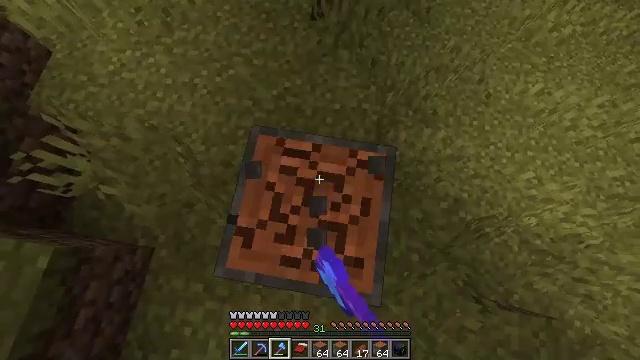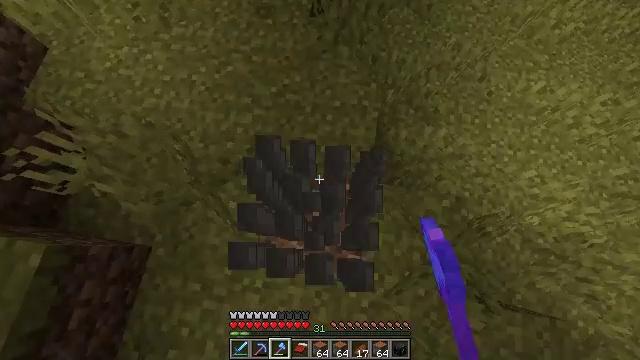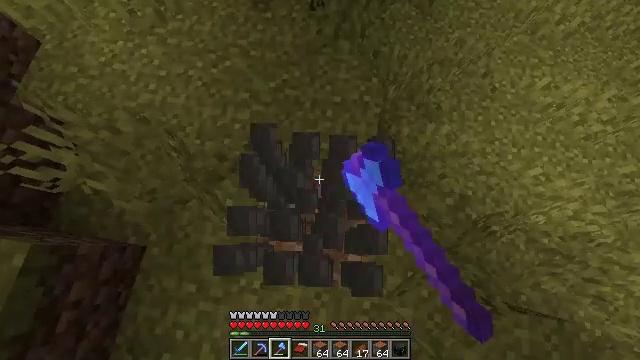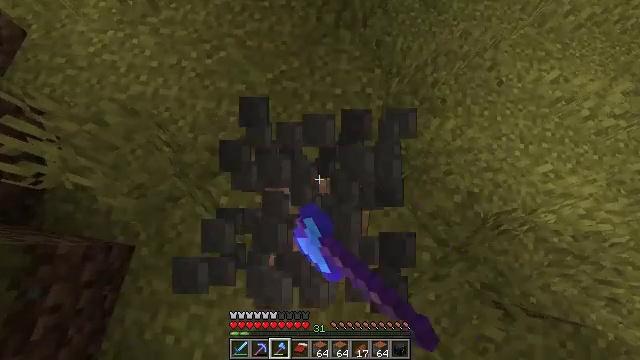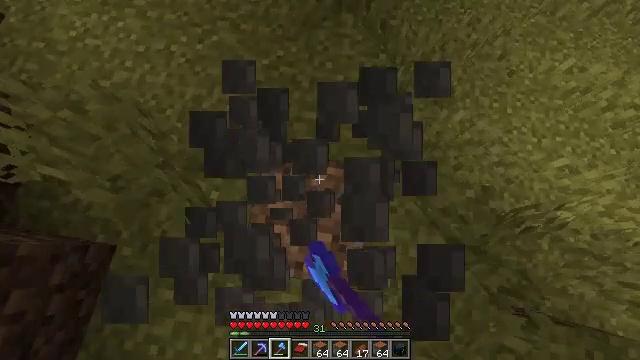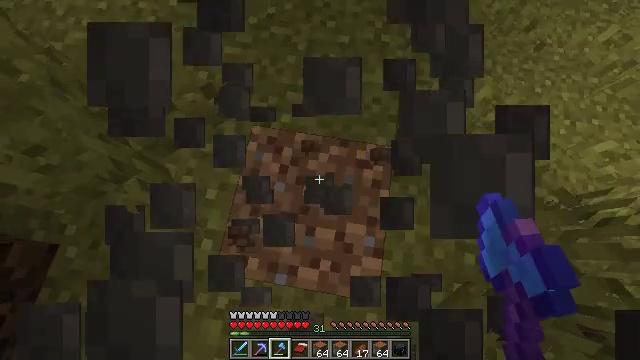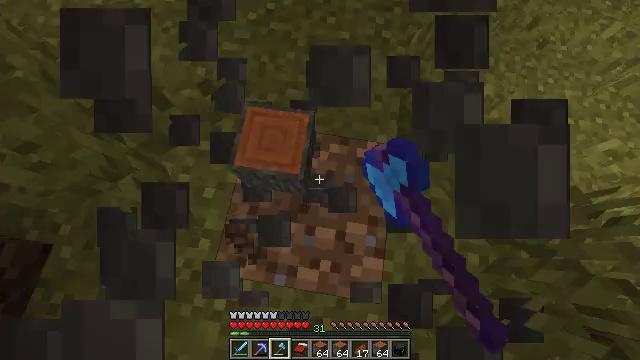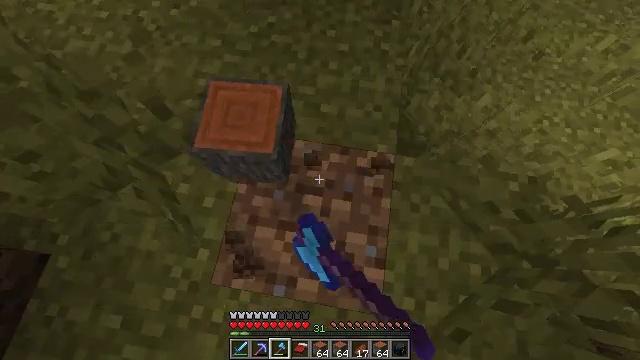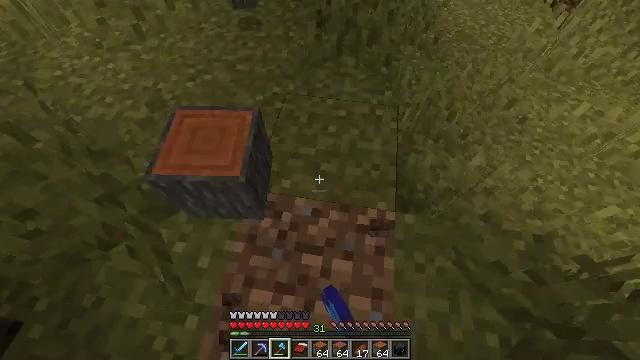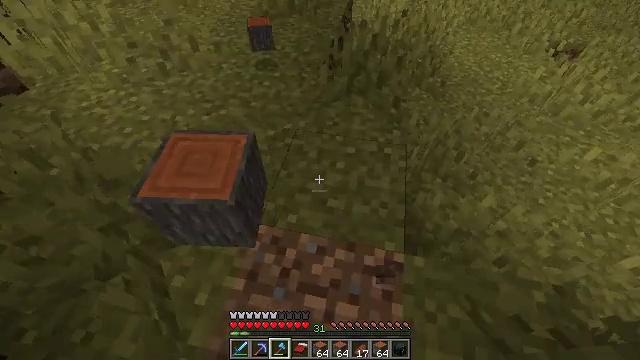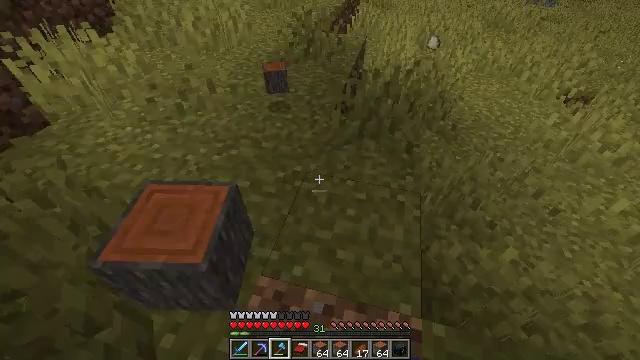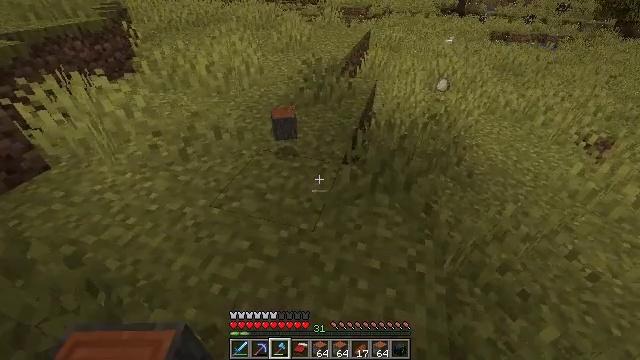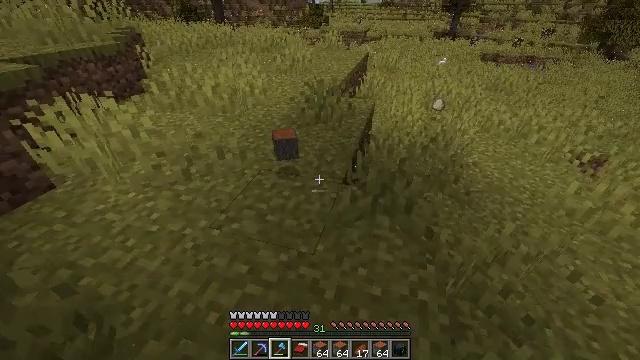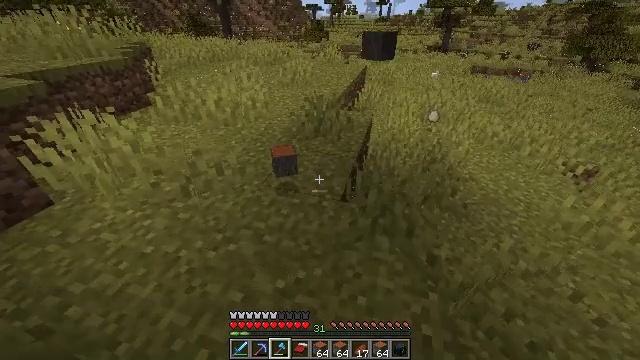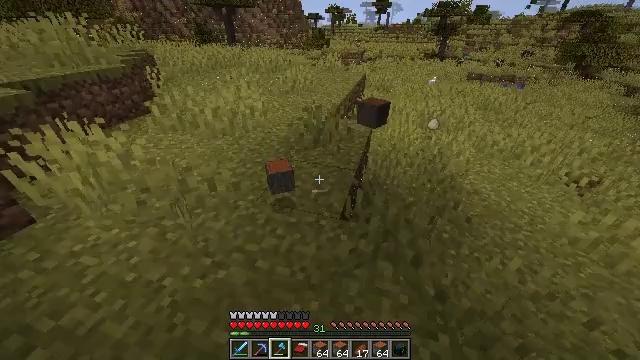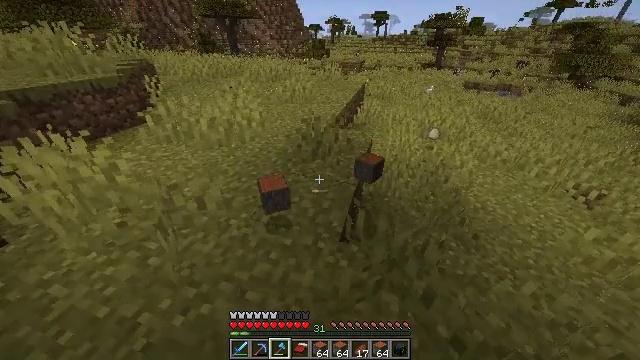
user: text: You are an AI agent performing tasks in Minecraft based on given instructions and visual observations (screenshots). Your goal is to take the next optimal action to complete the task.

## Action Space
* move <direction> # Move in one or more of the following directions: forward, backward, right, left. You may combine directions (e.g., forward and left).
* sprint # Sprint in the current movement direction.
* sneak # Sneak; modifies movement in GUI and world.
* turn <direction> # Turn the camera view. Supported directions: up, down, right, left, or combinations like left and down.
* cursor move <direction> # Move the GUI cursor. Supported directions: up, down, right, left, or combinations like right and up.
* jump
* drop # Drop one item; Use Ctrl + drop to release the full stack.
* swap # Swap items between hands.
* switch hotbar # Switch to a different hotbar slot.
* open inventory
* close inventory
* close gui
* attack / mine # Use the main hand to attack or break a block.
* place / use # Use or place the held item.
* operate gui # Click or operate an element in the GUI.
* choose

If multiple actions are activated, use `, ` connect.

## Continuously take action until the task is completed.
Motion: motion action
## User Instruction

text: Mine acacia log from the tree's trunk.
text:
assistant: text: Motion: attack / mine
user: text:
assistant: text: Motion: attack / mine
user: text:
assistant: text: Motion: attack / mine
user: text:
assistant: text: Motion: attack / mine
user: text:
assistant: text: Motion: attack / mine
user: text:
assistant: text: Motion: attack / mine
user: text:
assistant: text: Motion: turn up, attack / mine
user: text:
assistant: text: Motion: turn up
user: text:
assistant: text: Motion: move forward, turn left and up
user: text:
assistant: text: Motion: move forward, turn left and up
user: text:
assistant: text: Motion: move forward, sprint, turn left and up
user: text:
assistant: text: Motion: move forward, sprint, turn up
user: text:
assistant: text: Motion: move forward, sprint
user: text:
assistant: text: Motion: move forward, sprint
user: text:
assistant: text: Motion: move forward, sprint, turn up
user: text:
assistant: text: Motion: move forward, sprint
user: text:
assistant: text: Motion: move forward, sprint, turn right and up
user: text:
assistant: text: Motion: move forward, sprint, turn right and up
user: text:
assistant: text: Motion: move forward, sprint, turn right
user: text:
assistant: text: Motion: move forward, sprint, turn right
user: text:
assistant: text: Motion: move forward, sprint, turn right
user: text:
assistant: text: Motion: move forward, sprint
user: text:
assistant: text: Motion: move forward, sprint, turn left and down
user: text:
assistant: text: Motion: move forward and move right, sprint, turn down
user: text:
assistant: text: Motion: move right, sprint, turn right and down
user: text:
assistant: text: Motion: move right, sprint, turn right and down
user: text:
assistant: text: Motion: move back and move right, turn left and down
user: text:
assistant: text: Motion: move back and move right, turn left and down
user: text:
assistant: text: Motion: move back, turn left and up
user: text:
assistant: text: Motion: move back and move left, turn left and up